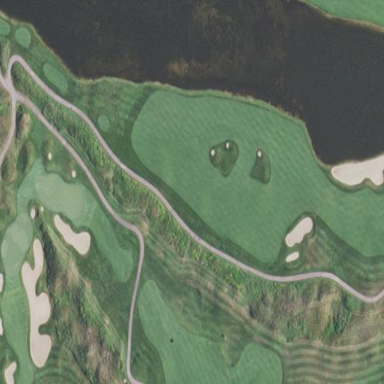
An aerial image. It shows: Area of rough grass used for golf.